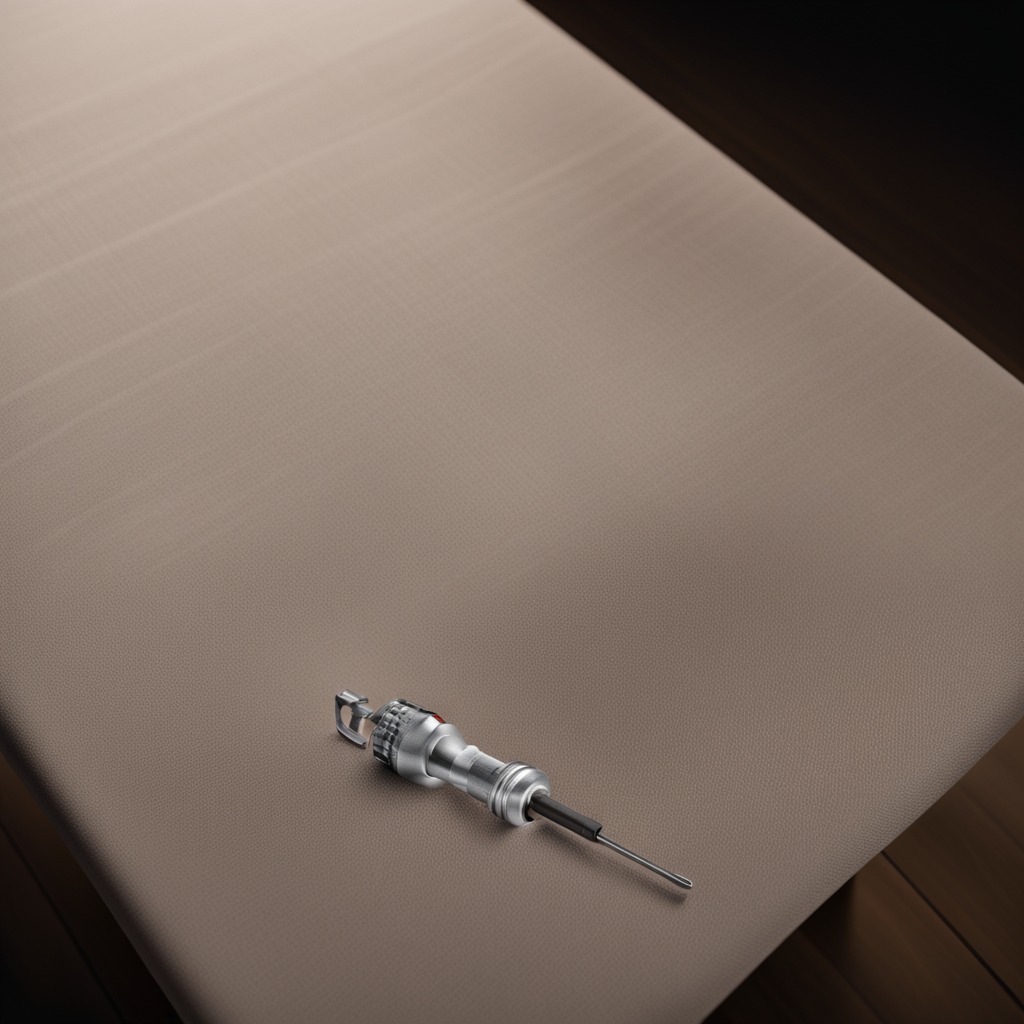
A screwdriver lying on a wooden table inside a workshop at night.